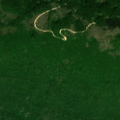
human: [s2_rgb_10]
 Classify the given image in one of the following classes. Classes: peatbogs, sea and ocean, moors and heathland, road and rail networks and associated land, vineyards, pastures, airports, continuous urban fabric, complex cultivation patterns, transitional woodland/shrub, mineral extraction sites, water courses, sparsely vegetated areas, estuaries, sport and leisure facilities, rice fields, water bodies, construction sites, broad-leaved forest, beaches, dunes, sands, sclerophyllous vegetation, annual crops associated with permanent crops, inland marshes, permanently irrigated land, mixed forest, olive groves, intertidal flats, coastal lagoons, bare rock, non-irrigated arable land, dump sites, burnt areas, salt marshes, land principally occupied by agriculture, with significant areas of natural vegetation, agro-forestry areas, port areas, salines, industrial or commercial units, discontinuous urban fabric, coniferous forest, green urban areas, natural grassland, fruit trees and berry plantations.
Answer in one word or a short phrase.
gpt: land principally occupied by agriculture, with significant areas of natural vegetation, broad-leaved forest, natural grassland, transitional woodland/shrub